Question: I am working on a project in which you will need to unpack the archive with all the data and everything will work, without installing packages by the user. I came to the creation of a discord bot, but it gives an error, I do not understand what is associated with it.
'''
Traceback (most recent call last):
File "path\Project Folderot.py", line 2, in <module>
import modules.discord
File "path\Project Folder\modules\discord\__init__.py", line 25, in <module>
from .client import Client
File "path\Project Folder\modules\discord\client.py", line 33, in <module>
import aiohttp
ModuleNotFoundError: No module named 'aiohttp'
'''
Before that, I downloaded pythonping absolutely as well and there were no errors when importing it.
Downloaded it like this:
'''
pip install --target="path\Project Folder\modules" pythonping
pip install --target="path\Project Folder\modules" discord.py
'''
The folder where it was downloaded looks like this (initially it was empty):

If I change the import of the discord in the same file, and add pythonping, then everything will work without errors.
'''
from modules.pythonping import ping
#import modules.discord
import botinfo
print(botinfo.BotTag)
'''
At the very end, I manually downloaded the discord archive from <URL>.
Additional information:
'''
python --version Python 3.8.2
pip --version pip 21.0.1
'''
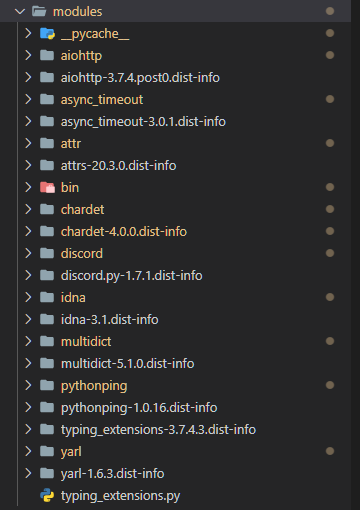
Answer: For some reason, the python version decided to change from the last to the previous one, which is why discord did not run on the NEW version, because it still took packages not from the project directory, but from the interpreter directory. I switched to an earlier version of python and it worked, then I forcibly downloaded it to the new version and it also worked.